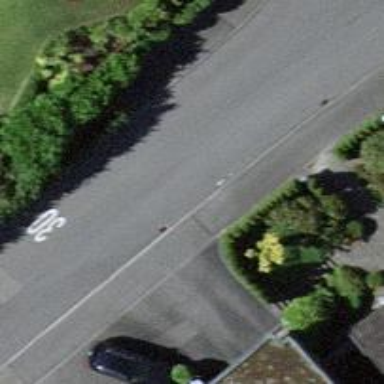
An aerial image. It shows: Kerb serving as barrier.